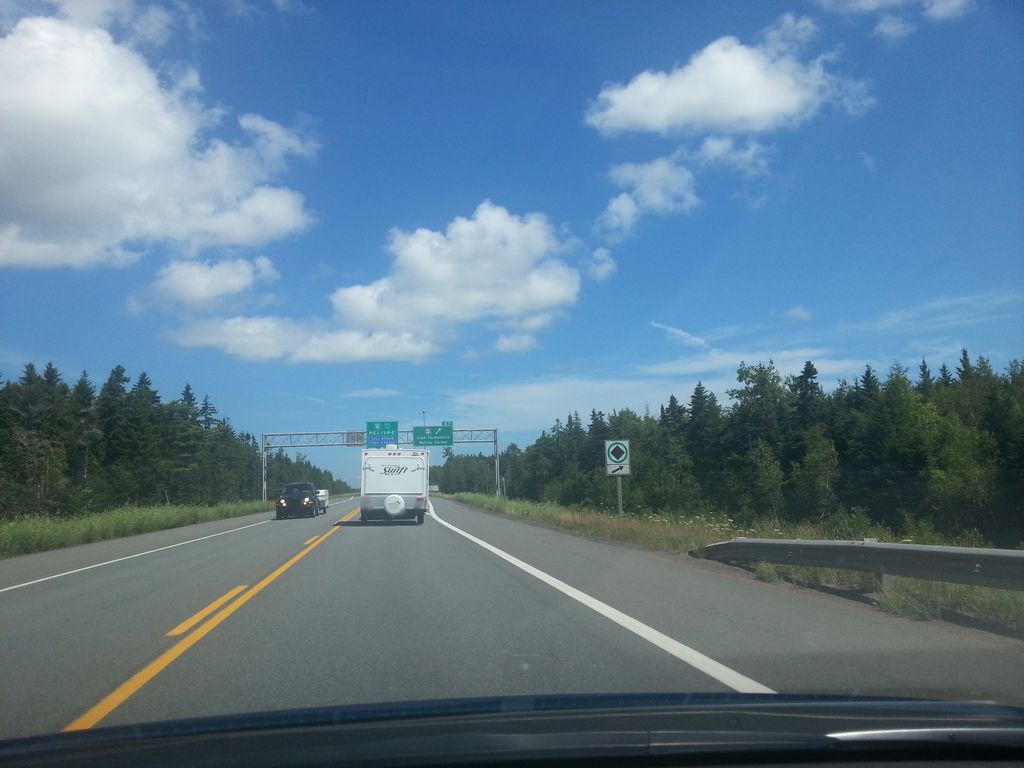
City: charlottetown